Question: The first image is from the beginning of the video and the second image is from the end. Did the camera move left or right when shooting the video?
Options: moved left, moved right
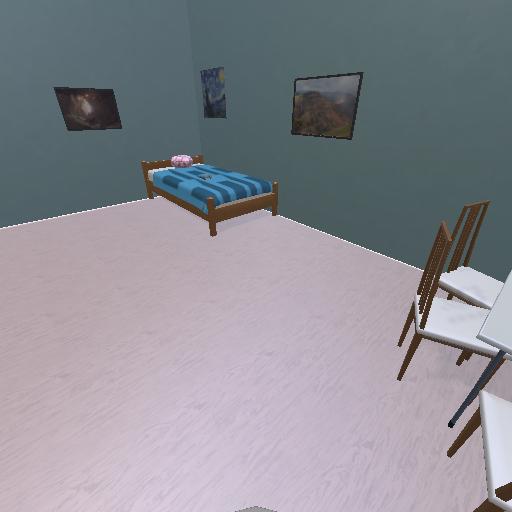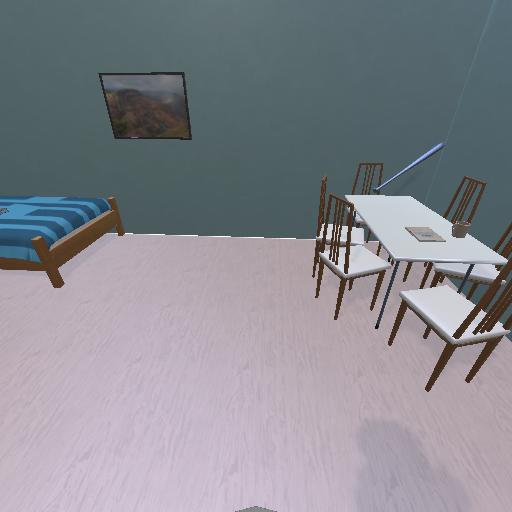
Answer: moved left